九年级 · 组合几何学
(本小题8.0分)

如图所示, 在 $\odot O$ 中, 弦 $A B$ 与 $C D$ 相交于点 $E, A B=C D$, 连结 $A D, B C$.

求证: (1) $\overparen{A D}=\overparen{B C}$.

(2) $A E=C E$.

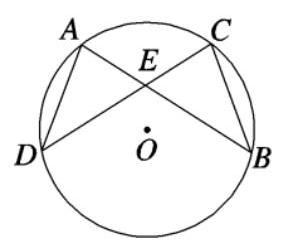
答案: 证明: (1) $\because A B=C D$,

$\therefore \overparen{A B}=\overparen{C D}$, 即 $\overparen{A D}+\overparen{A C}=\overparen{B C}+\overparen{A C}$,

$\therefore \overparen{A D}=\overparen{B C}$.

(2) $\because \overparen{A D}=\overparen{B C}$,

$\therefore A D=B C$.

又 $\because \angle A D E=\angle C B E, \angle D A E=\angle B C E$,

$\therefore \triangle A D E \cong \triangle C B E(A S A)$,

$\therefore A E=C E$.